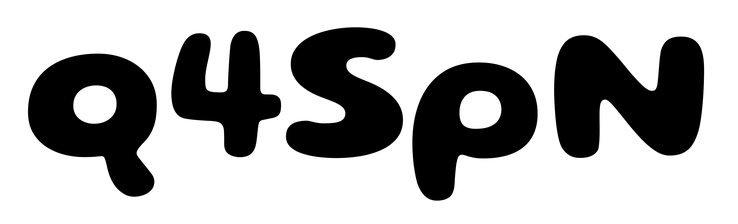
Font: Gluten_Bold